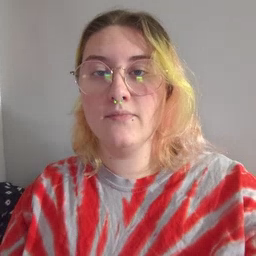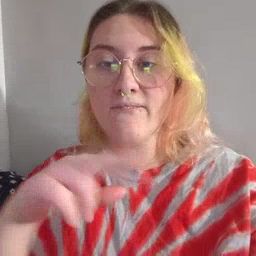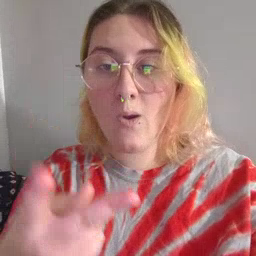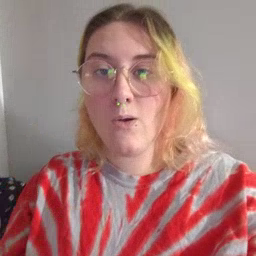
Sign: fall